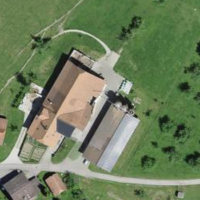
EUNIS habitat code: 52
Species observed at this site:
Ajuga reptans